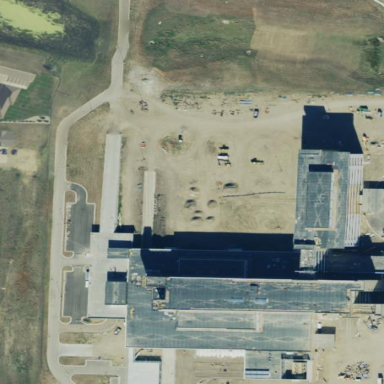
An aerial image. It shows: Hospital building.